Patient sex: M
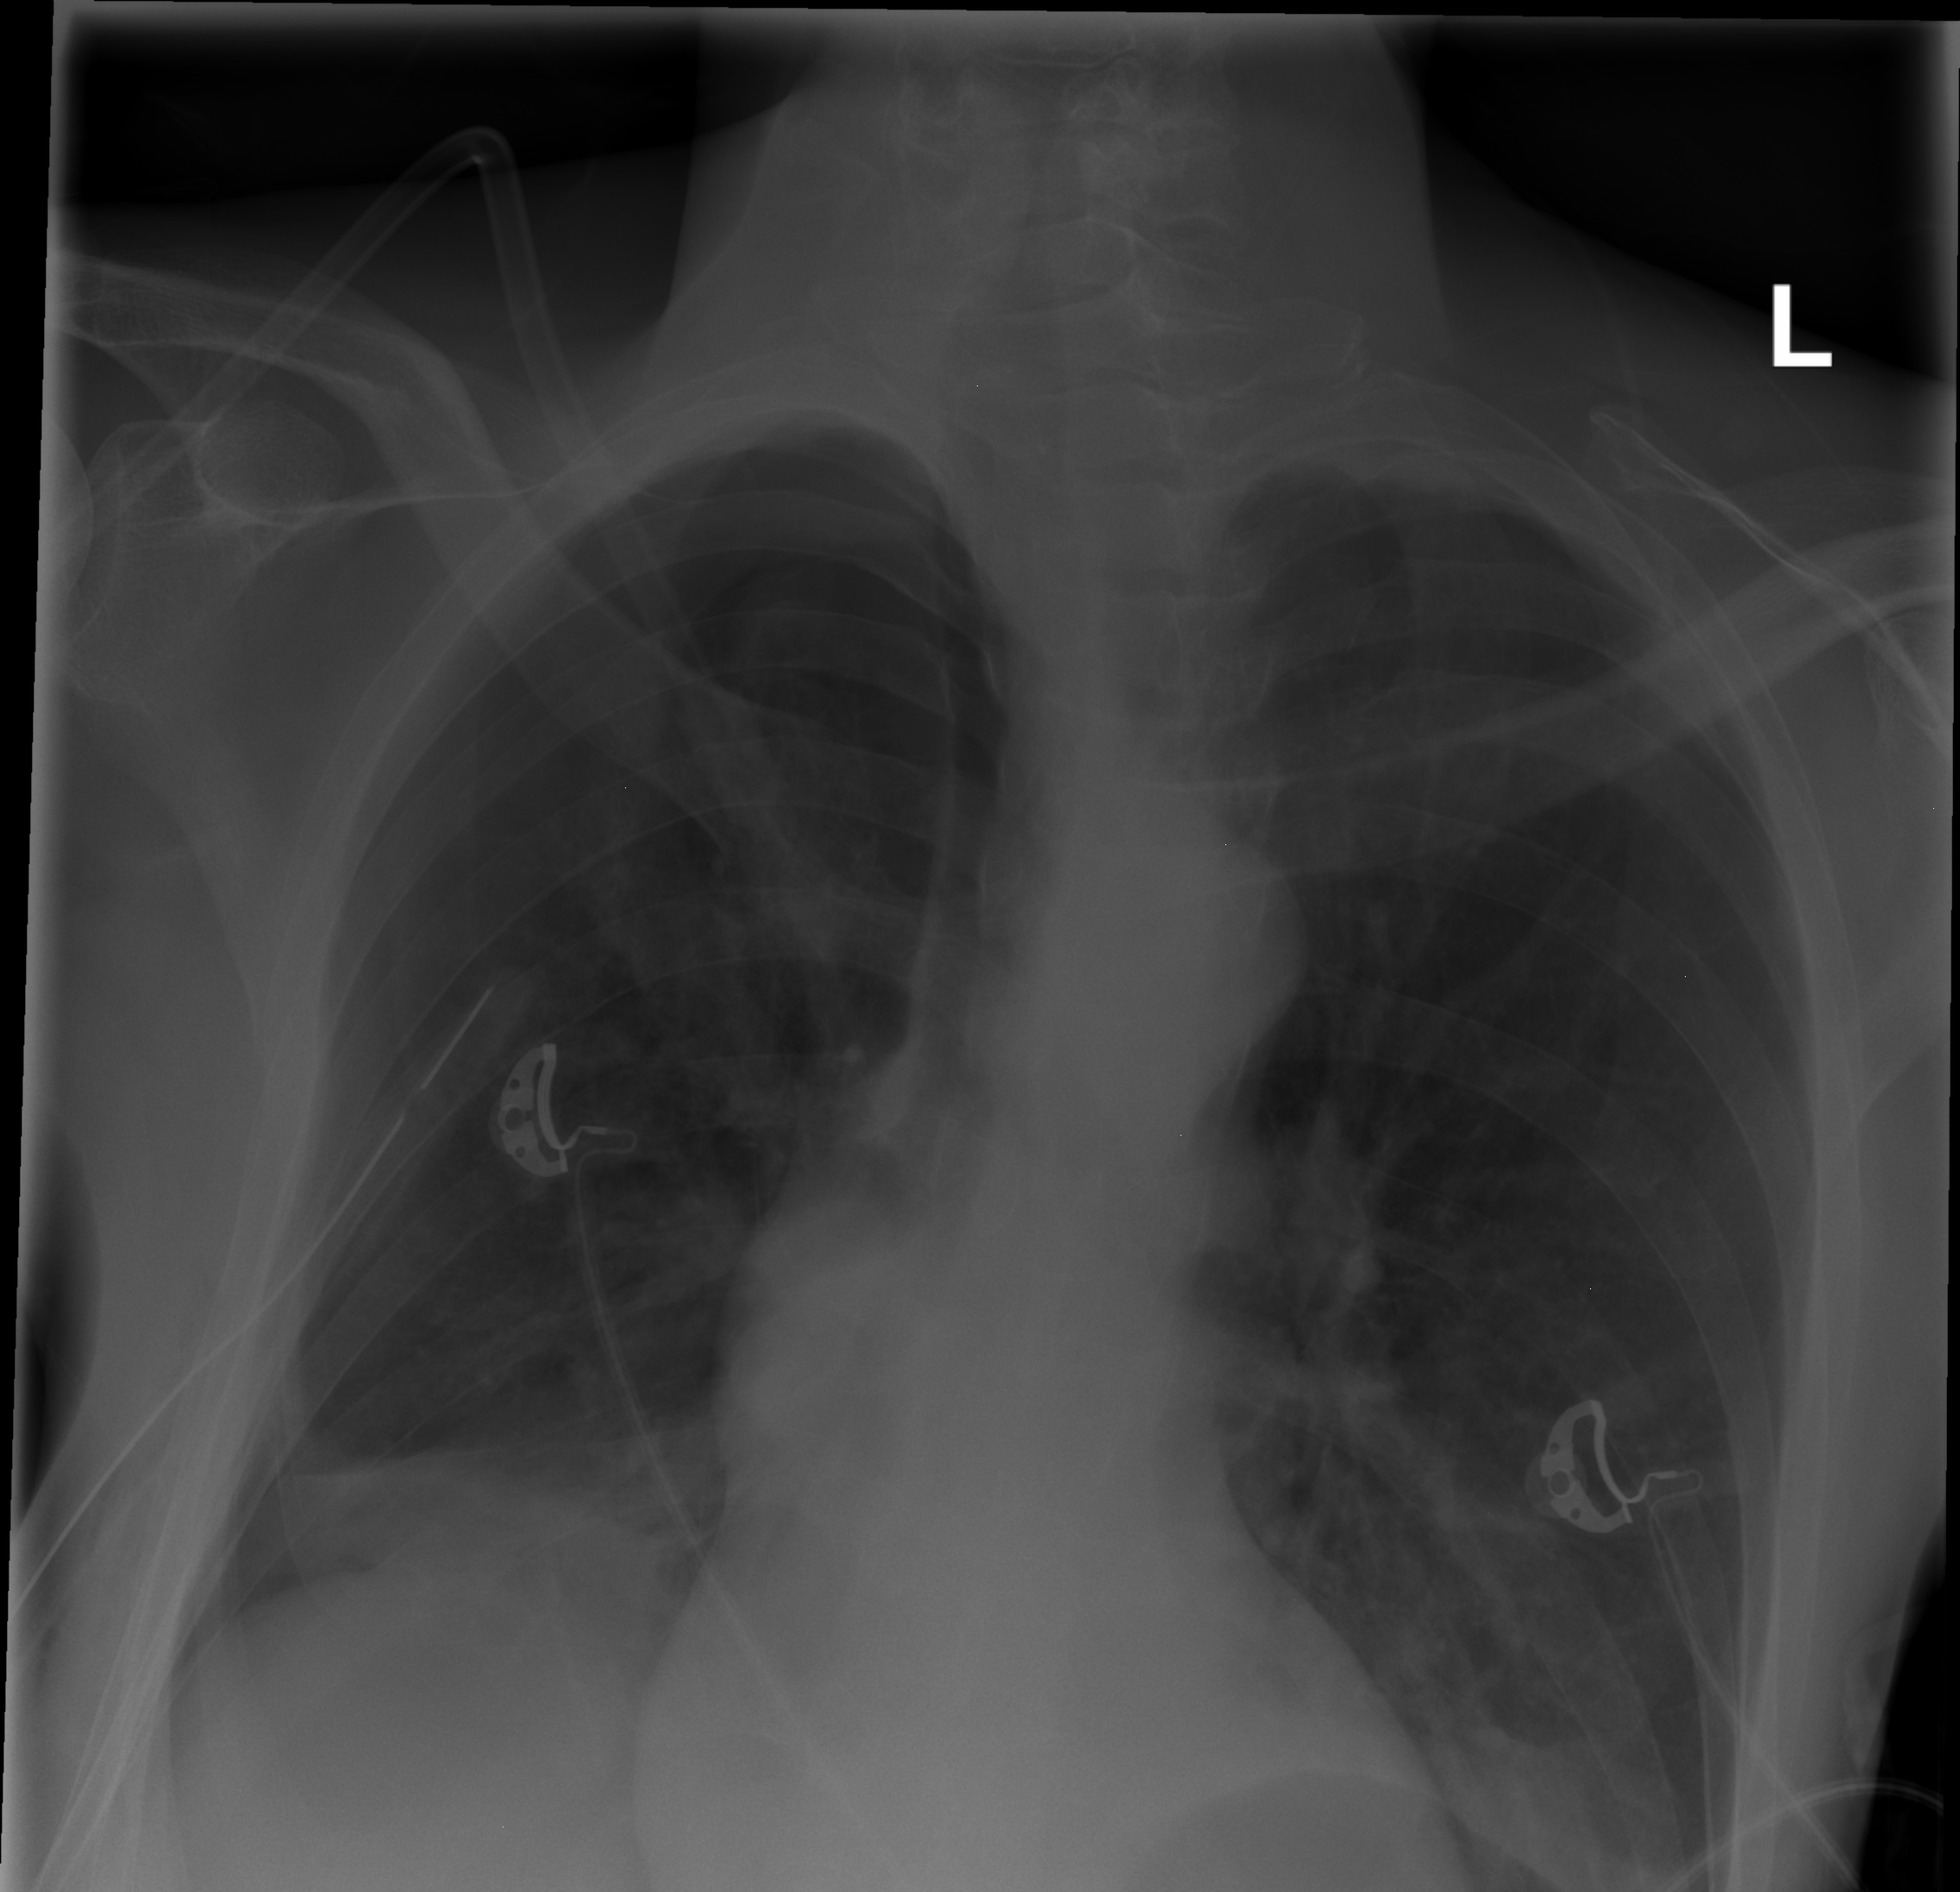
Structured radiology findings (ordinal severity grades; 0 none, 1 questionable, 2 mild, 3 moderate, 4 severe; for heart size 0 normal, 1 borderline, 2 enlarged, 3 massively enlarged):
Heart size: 0
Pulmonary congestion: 0
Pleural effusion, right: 0
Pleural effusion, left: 0
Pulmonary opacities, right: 0
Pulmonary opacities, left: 0
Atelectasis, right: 2
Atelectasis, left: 2